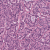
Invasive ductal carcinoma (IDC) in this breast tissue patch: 1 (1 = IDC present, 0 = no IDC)